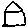
Label: house